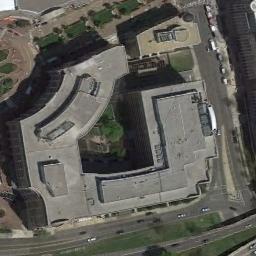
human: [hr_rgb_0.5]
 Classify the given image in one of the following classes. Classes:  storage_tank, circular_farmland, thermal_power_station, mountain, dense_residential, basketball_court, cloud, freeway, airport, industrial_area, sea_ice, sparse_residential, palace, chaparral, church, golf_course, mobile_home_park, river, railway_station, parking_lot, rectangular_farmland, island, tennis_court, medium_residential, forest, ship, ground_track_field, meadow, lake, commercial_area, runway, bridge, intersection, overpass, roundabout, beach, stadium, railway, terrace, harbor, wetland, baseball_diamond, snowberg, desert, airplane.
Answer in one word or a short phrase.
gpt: commercial_area